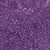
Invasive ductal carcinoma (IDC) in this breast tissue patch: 0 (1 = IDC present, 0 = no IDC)